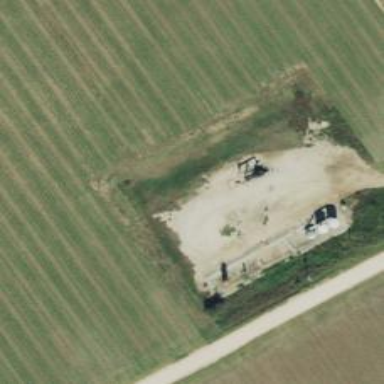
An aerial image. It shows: Petroleum well.